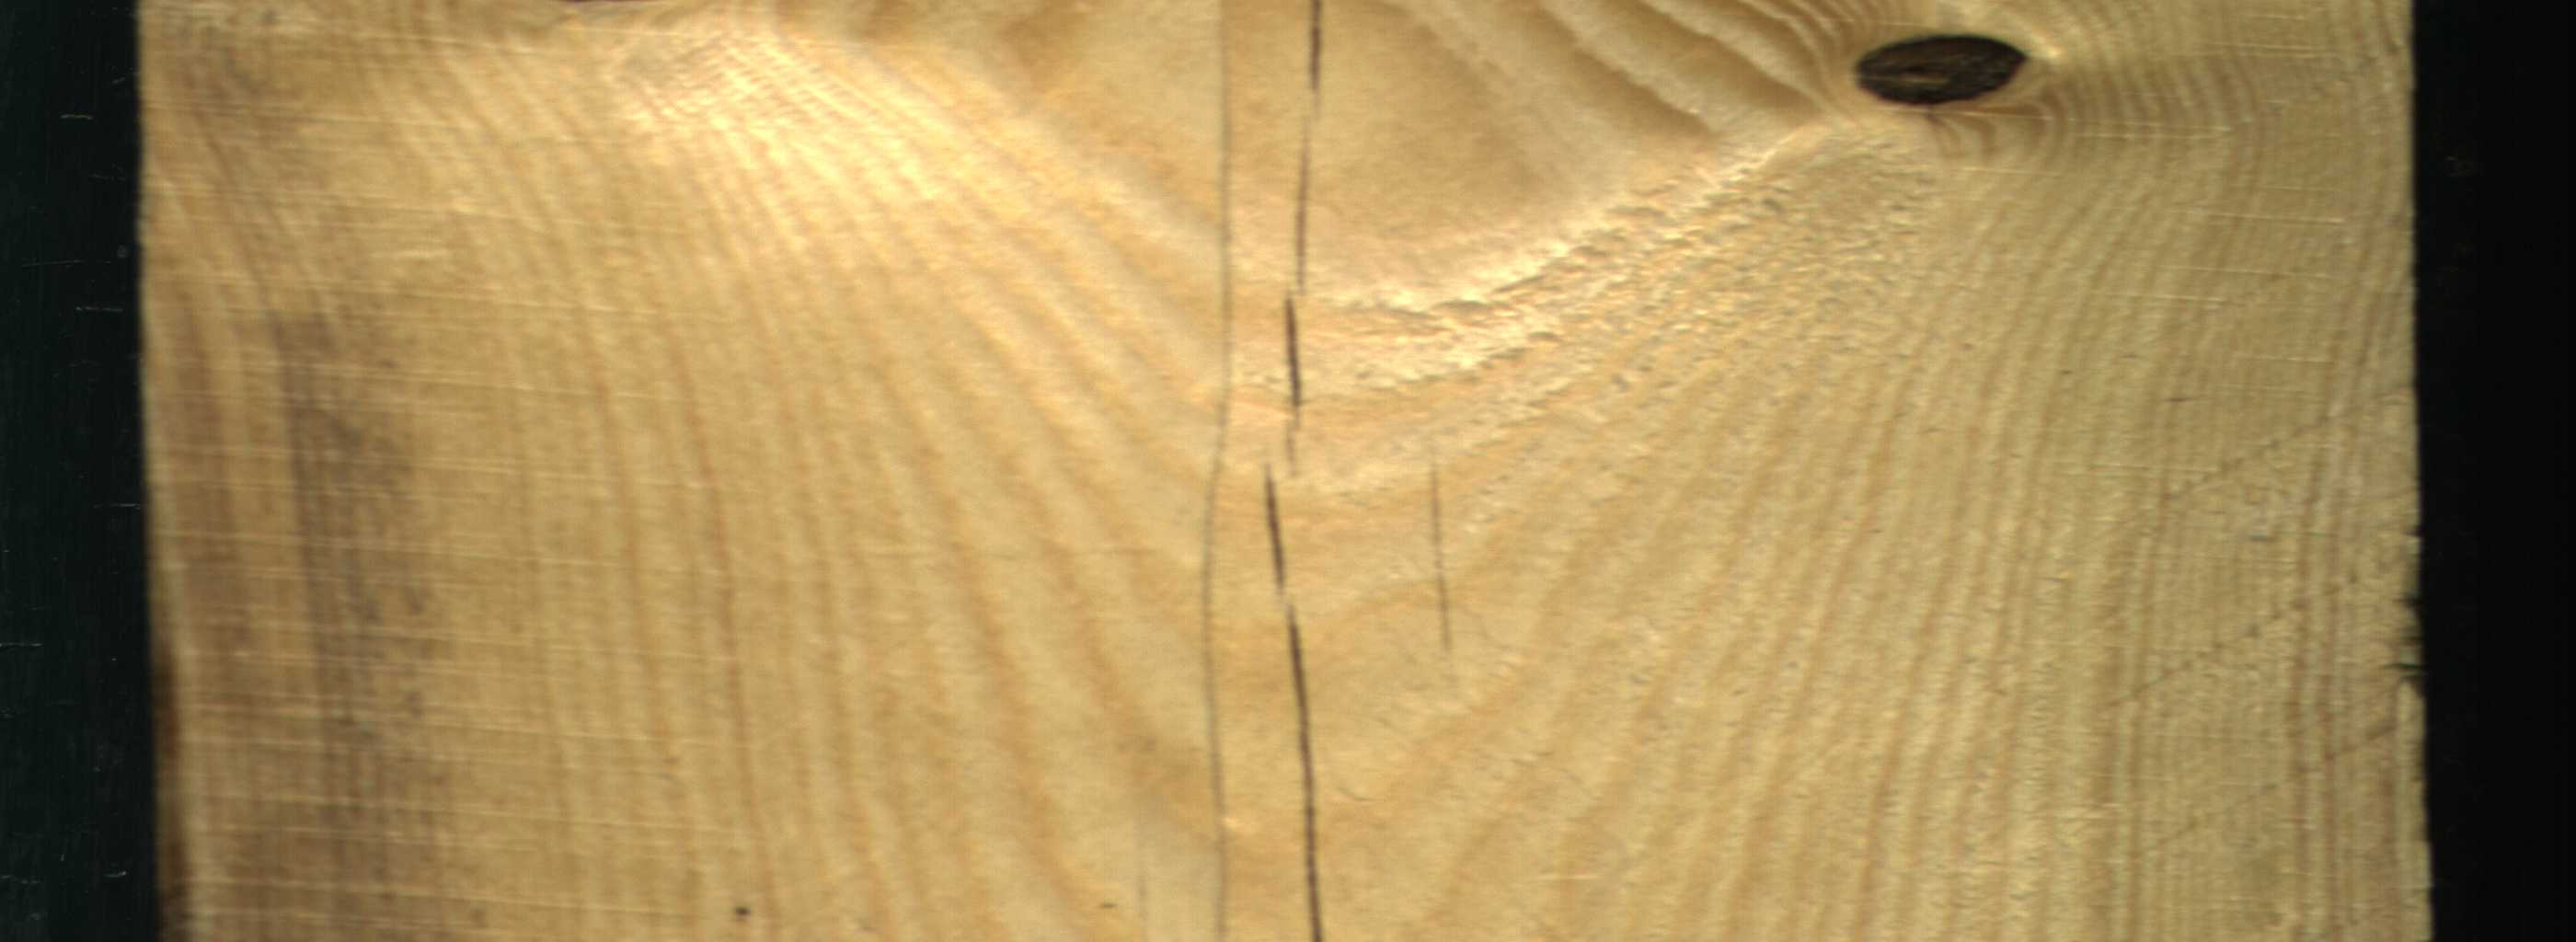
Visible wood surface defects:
Crack
Crack
Dead_Knot